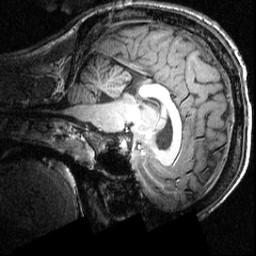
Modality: T1w
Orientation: sagittal
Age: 21
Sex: male
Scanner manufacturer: siemens
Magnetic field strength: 3.951 T
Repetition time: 1.5 s
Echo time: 0.00335 s